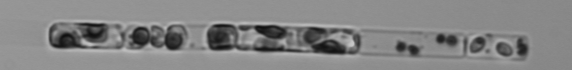
Label: Guinardia_delicatula_TAG_internal_parasite